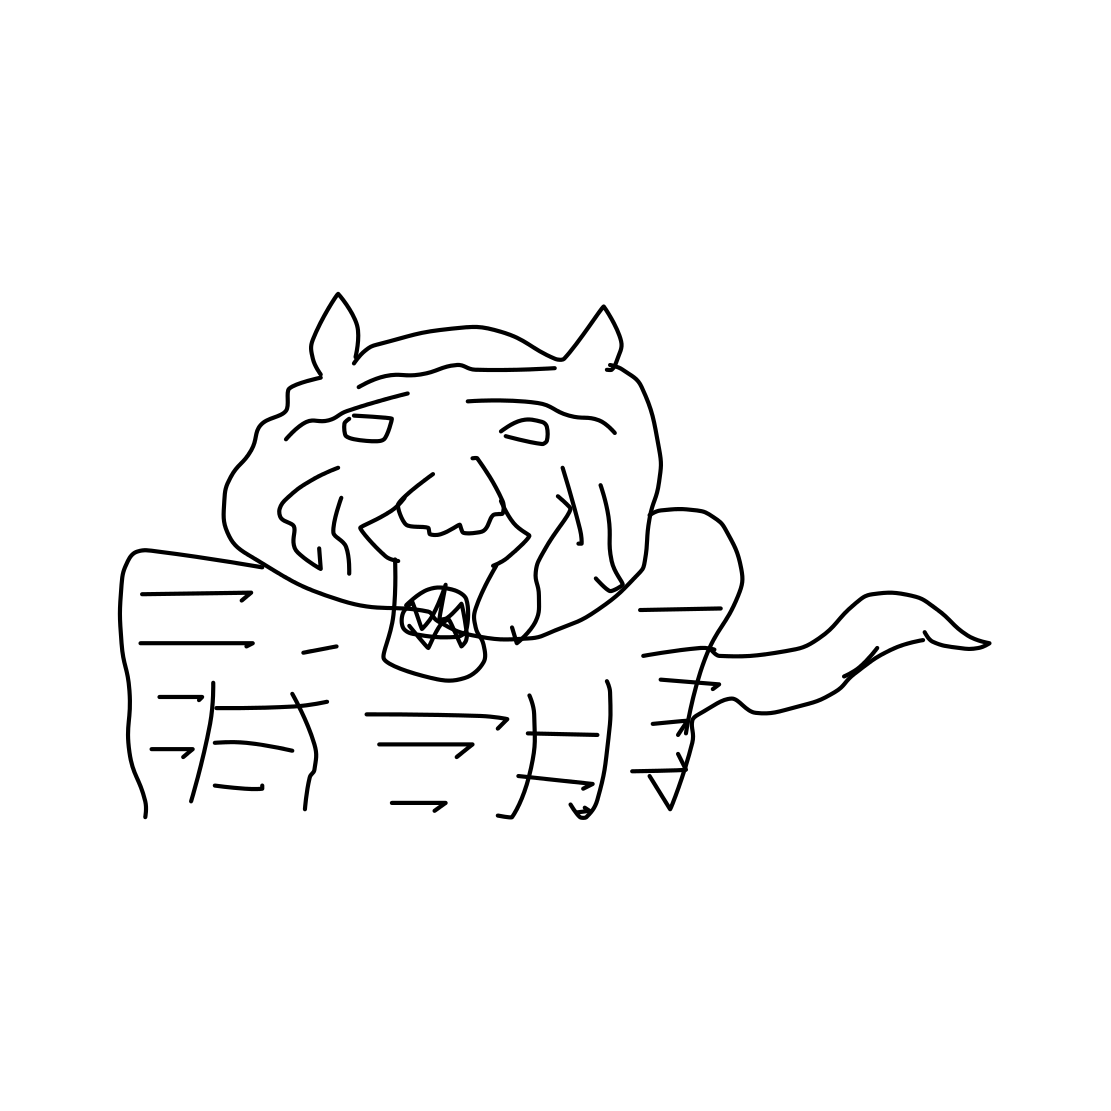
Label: tiger